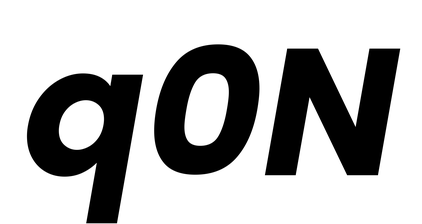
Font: Poppins-BoldItalic